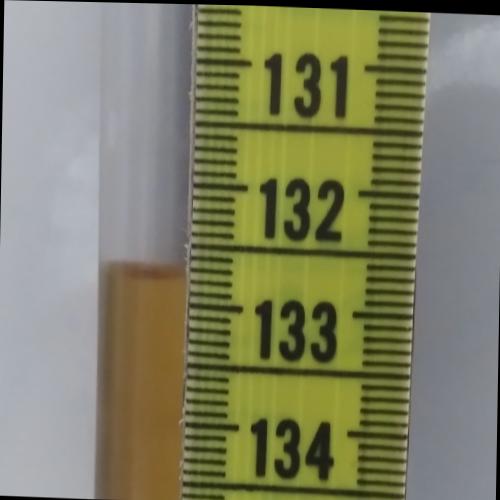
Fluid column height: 132.8 cm